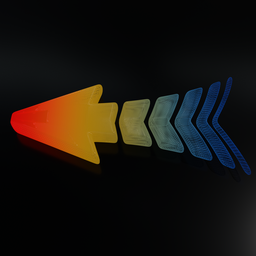
Label: decoration